Question: I added the Facebook comment code in to a Wordpress comment
'''
<?php if ( comments_open() ) : ?>
<li class="reviews_tab"><a href="#tab-reviews"><div id="fb-root">
<script src="http://connect.facebook.net/en_US/all.js#xfbml=1"></script>
<?php echo '<fb:comments-count href=http://bikeroger.com';
echo $_SERVER["REQUEST_URI"];
echo '></fb:comments-count> Awesome Love'; ?>
</a></li>
<br>
<?php endif; ?>
'''
The result is what I wanted, but the styling is not.
Here's <URL> and a screenshot:

As you can see from the image.
the text for "1656 Awesome Words" is smaller than "Description" & "Additional Information"
How can I make the font sizes the same?
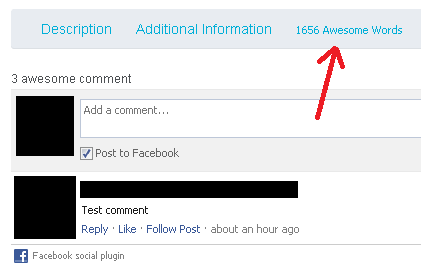
Answer: '''
<?php if ( comments_open() ) : ?>
<li class="reviews_tab"><a href="#tab-reviews"><div id="fb-root">
<script src="http://connect.facebook.net/en_US/all.js#xfbml=1"></script>
<?php echo '<fb:comments-count href=http://bikeroger.com';
echo $_SERVER["REQUEST_URI"];
echo '></fb:comments-count> Awesome Love'; ?>
</a></li>
<br>
<?php endif; ?>
'''
Above your original code...
Below a minor alteration
'''
<?php if ( comments_open() ) : ?>
<li class="reviews_tab"><a href="#tab-reviews"><div id="fb-root">
<script src="http://connect.facebook.net/en_US/all.js#xfbml=1"></script>
<?php echo '<fb:comments-count href=http://bikeroger.com';
echo $_SERVER["REQUEST_URI"];
echo '></fb:comments-count> Awesome Love'; ?>
</div></a></li>
<br>
<?php endif; ?>
'''
inside your 'li' and 'a' tags you open a div tag "fb-root" but you are not closing it before closing the 'a' and 'li' tags. Thus having a broken tag, this may or may not be part of the issue directly but having broken unclosed tags can sometimes result in adverse undesired effects.
Also Im gonna take a wild guess and assume you have multiple div's with the ID fb-root on your page, which may also be causing conflict. However all in all. It being in the fb-root div, the facebook styling is overriding your styling as FB loads its styling after page load. So your comment tag is inheriting its styling rather than your initial styling. Facebook through that javascript you include for it, is basically rewriting the css/style properties of all elements within the fb-root div after its loaded into the DOM.